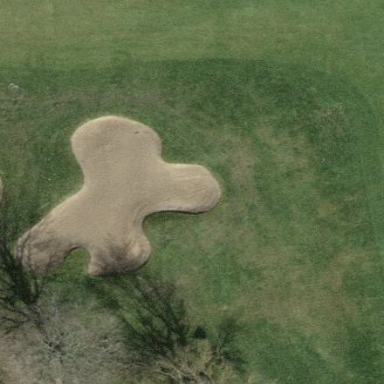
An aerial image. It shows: Sand bunker on golf course.